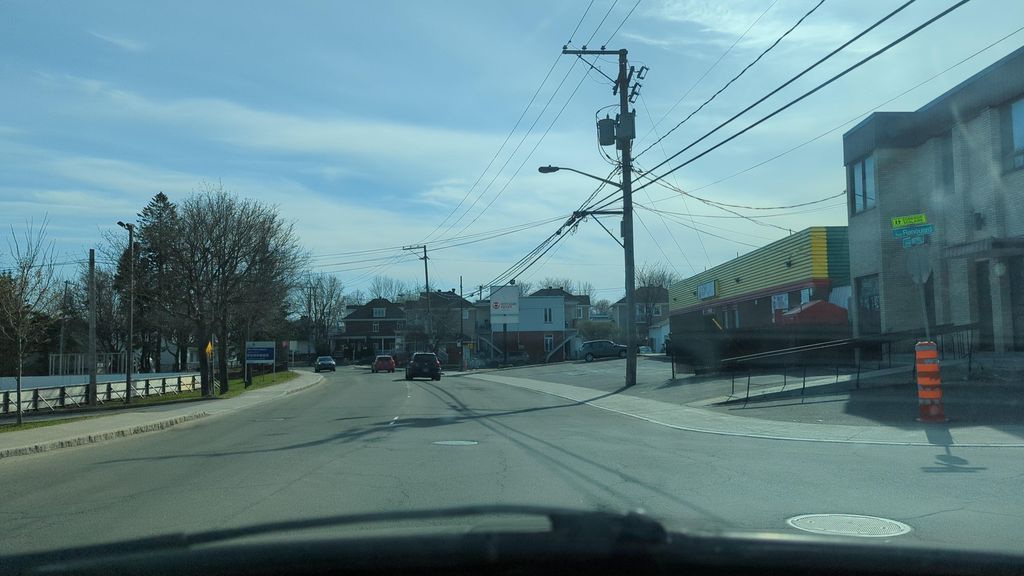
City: quebec_city